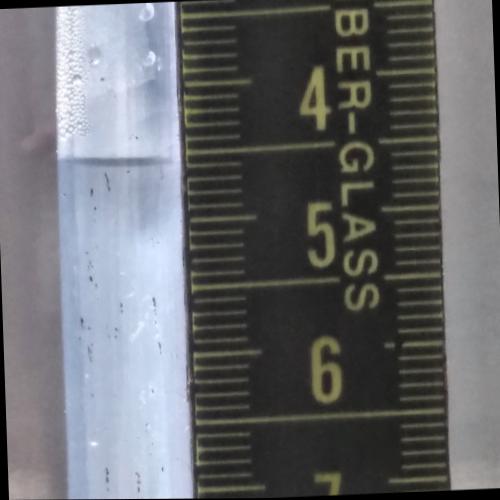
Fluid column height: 4.6 cm